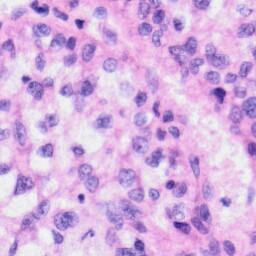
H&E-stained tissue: Liver